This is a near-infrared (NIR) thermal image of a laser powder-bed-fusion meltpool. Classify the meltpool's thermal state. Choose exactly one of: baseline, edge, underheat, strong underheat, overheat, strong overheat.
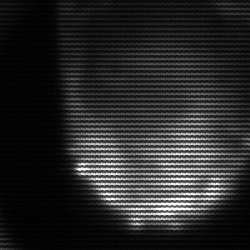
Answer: edge